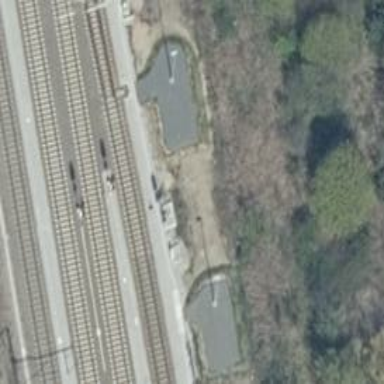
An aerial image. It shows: Railway signal with block marker train protection type.